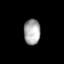
Tissue: skin
Cell type: Others
Senescence score: 0.7064
Nuclear area (px): 411
Mean DAPI intensity: 169.212